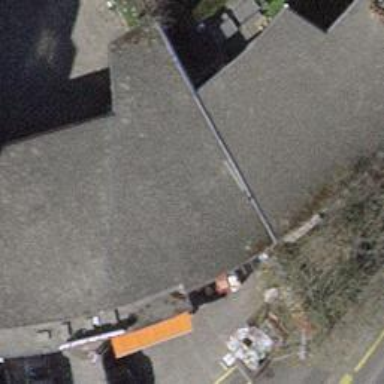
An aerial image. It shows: Convenience shop.